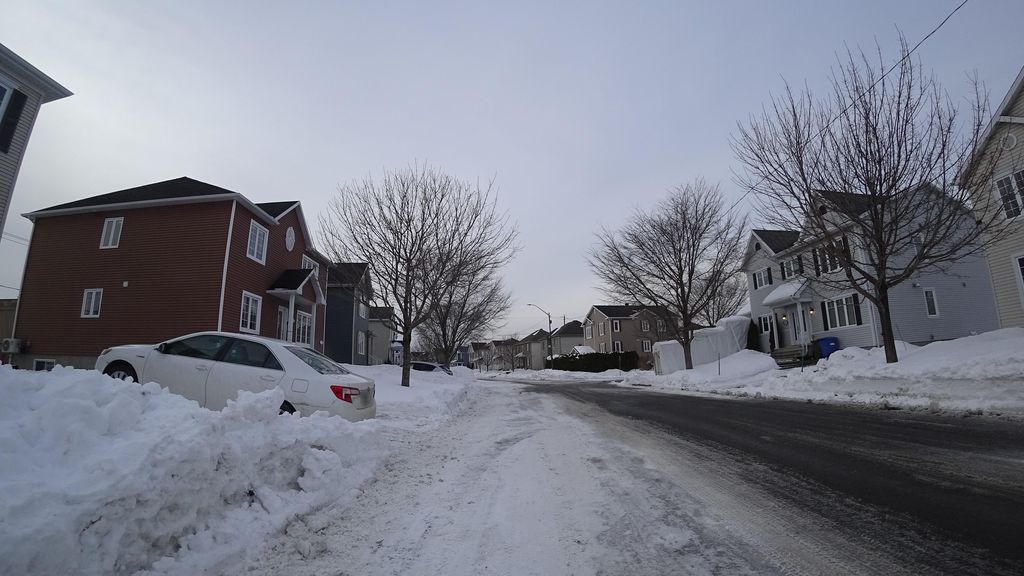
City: quebec_city